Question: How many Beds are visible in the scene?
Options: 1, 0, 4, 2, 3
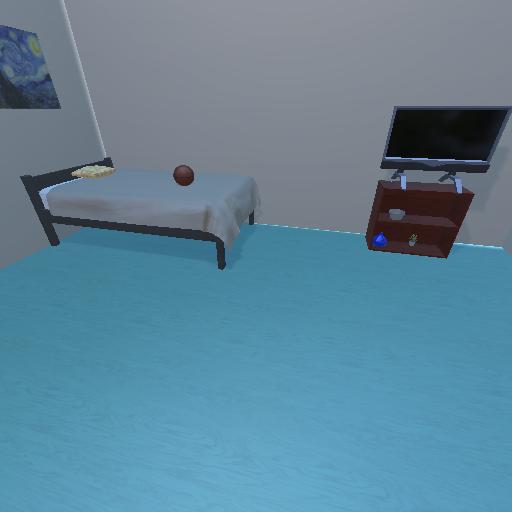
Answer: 1